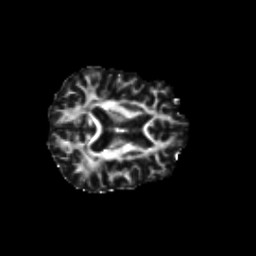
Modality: FA
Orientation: axial
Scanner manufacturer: siemens
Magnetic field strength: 3 T
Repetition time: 9.2 s
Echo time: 0.084 s